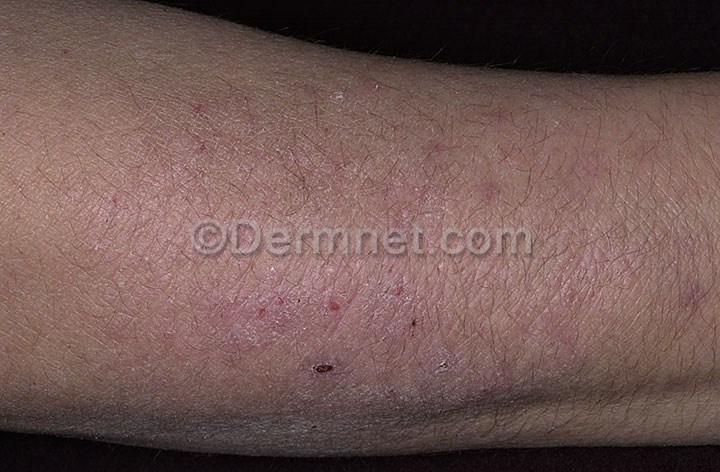
Disease: Eczema Photos